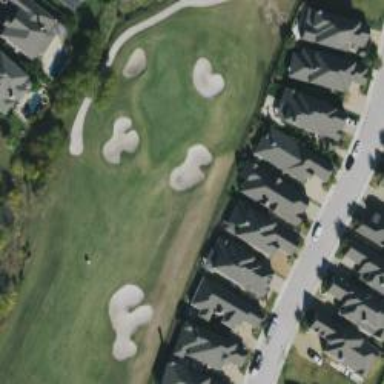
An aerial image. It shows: Golf course surrounded by greenery.